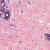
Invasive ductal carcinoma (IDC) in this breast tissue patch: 0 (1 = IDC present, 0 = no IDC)